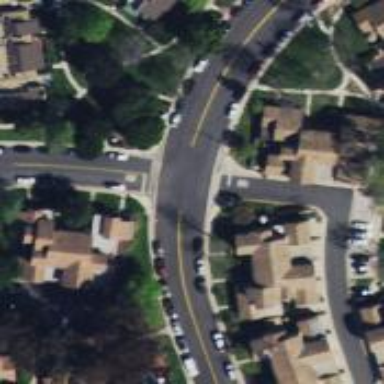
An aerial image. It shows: Road with stop sign.